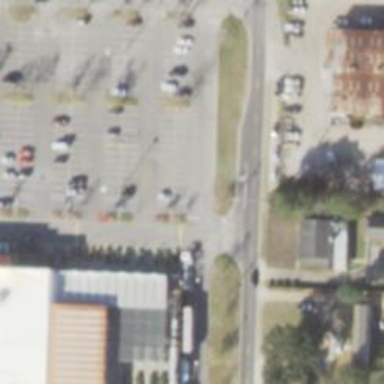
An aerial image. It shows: Parking space.